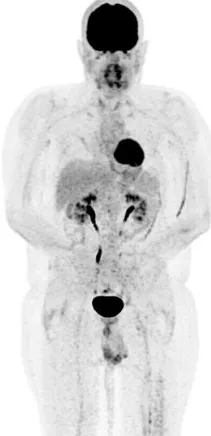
After one year. Of double check point inhibition with ipilimumab and nivolumab.
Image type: radiology (pet)